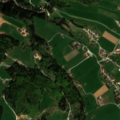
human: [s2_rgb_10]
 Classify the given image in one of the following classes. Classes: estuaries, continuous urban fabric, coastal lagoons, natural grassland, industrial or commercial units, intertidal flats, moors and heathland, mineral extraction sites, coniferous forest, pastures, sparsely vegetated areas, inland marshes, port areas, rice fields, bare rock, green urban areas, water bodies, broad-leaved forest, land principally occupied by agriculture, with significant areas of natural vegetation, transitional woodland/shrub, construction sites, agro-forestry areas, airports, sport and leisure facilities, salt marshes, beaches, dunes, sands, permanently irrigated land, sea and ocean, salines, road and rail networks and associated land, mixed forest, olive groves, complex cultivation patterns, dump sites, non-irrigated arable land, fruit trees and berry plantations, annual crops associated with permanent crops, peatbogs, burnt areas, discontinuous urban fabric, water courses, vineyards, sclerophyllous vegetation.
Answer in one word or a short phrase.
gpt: discontinuous urban fabric, pastures, broad-leaved forest, mixed forest